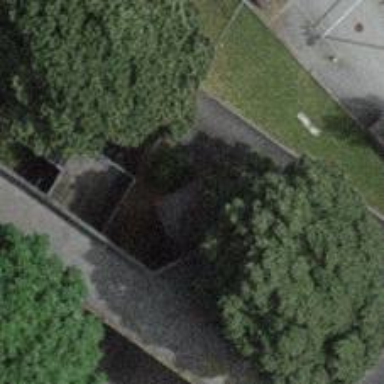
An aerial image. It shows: Set of concrete steps.